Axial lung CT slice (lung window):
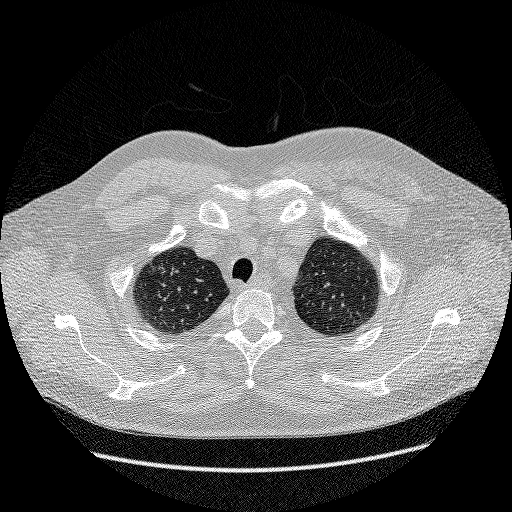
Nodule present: no